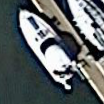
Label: civil